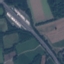
Land use / land cover: Highway